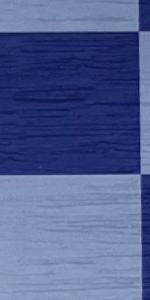
Label: Empty